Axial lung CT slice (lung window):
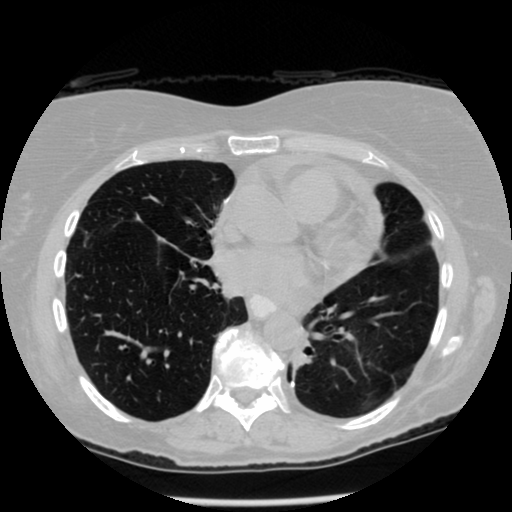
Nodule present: no